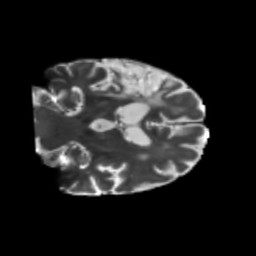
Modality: T2w
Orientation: coronal
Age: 58
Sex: male
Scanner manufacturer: siemens
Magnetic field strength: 3 T
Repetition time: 5.47 s
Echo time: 0.0854 s